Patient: sex F, age 34
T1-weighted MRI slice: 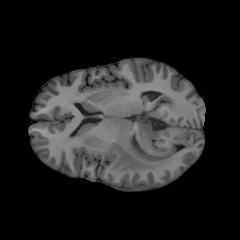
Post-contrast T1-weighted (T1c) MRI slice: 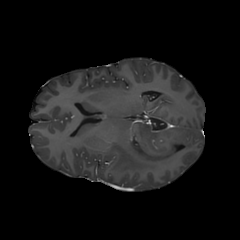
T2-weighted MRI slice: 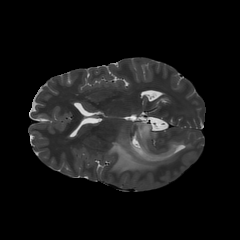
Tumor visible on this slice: yes
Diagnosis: Astrocytoma, IDH-mutant
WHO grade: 3